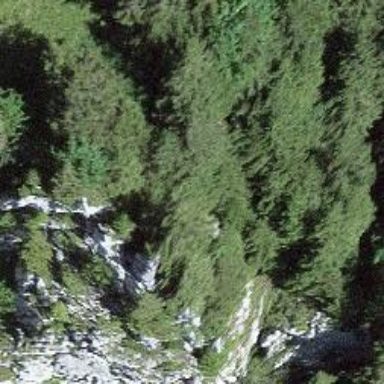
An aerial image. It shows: Cliff in nature.